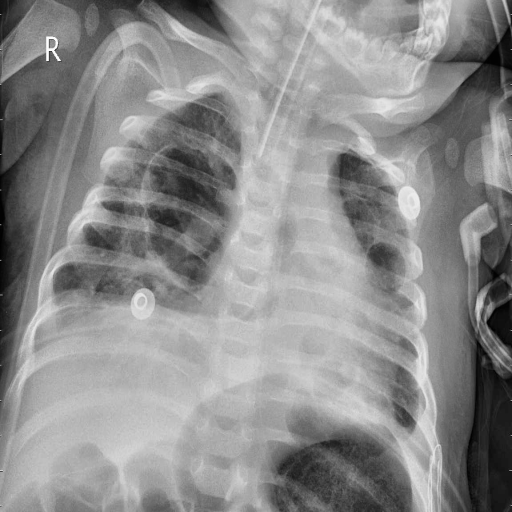
Finding: PNEUMONIA